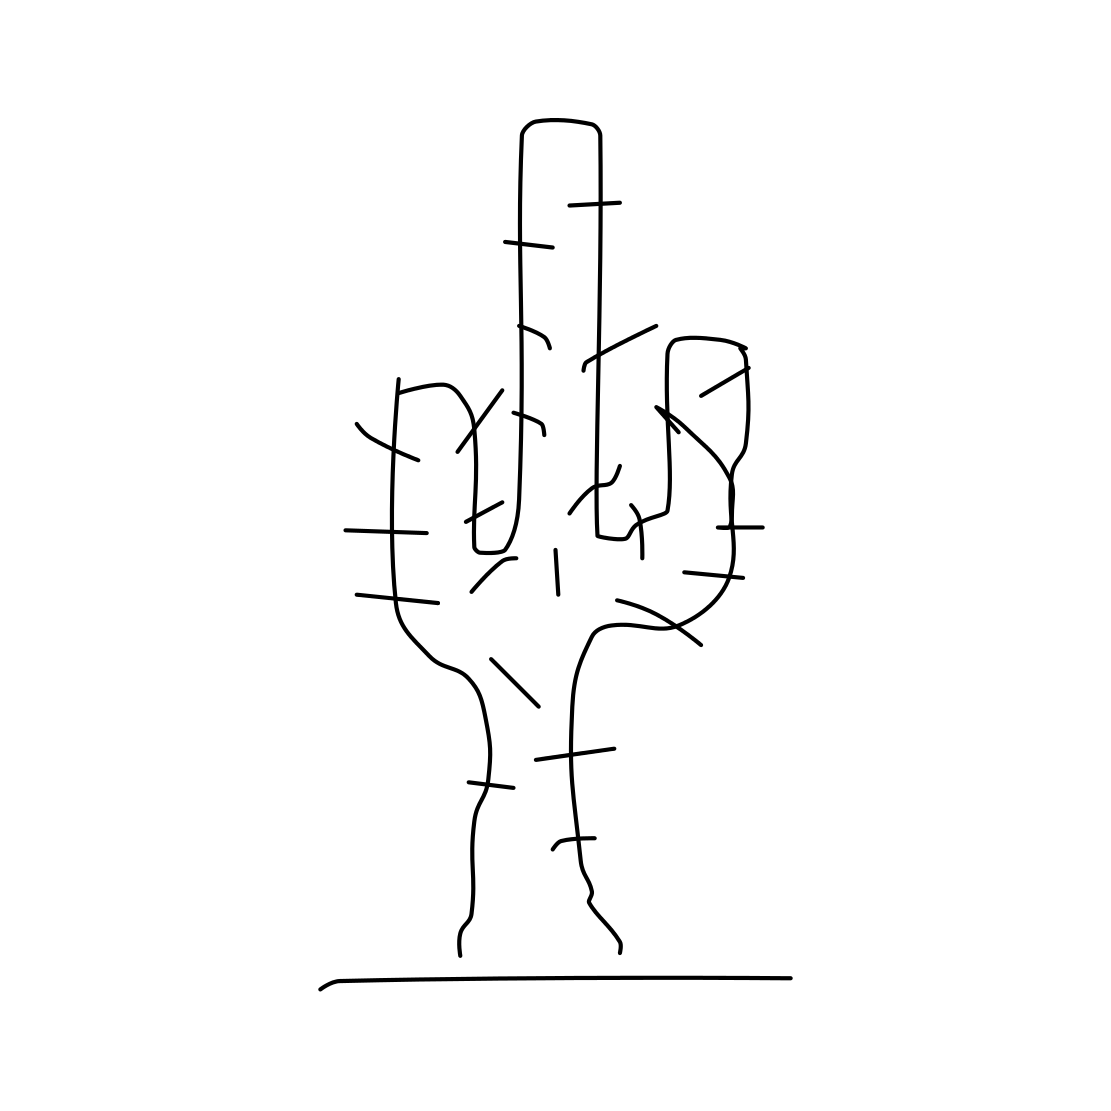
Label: cactus